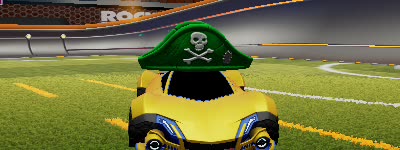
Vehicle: werewolf